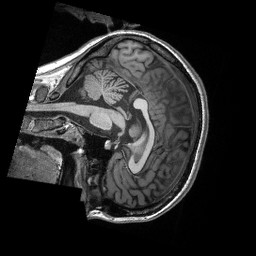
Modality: T1w
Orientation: sagittal
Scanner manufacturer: siemens
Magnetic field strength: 3 T
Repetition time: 2.3 s
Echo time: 0.00308 s